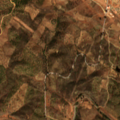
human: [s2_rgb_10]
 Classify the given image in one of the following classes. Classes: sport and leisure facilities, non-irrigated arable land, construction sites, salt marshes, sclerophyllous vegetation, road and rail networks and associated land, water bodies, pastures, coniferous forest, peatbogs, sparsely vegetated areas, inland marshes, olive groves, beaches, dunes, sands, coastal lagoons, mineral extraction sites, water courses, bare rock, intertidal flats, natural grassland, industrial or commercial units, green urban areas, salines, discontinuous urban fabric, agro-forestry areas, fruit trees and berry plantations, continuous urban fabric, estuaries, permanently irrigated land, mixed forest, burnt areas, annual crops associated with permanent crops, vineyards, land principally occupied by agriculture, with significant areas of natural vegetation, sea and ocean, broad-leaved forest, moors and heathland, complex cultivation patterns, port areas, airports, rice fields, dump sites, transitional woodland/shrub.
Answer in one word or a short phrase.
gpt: land principally occupied by agriculture, with significant areas of natural vegetation, transitional woodland/shrub